Question: This is quite a daunting project to a Protovis newcomer, but maybe you could help me split it into digestible chunks?
What I would like to build is an "interactive Area chart", as sketched here:
First of all, it's the data ...
I have data for provinces in Excel:
For each province and year, I would like to be able to draw an area chart:
'''
vis.add(pv.Area)
.data(data.ProvinceA[1970])
.bottom(1)
.interpolate("basis")
.left(function(d) x(d.x))
.height(function(d) y(d.y))
.fillStyle("rgb(21,173,210)")
.anchor("top").add(pv.Line)
.lineWidth(3);
'''
Then I would like to add 2 types of interactivity:
1. Selection of Province
2. Time slider
Together, the selection checkboxes and the time slider determine which areas are visible at any given time.
If, for example, Province A is selected and the year is 1984, only that area is displayed. If the time slider is now dragged, the corresponding years are now displayed for Province A. If another Province is checked, the areas are overlayed and both areas are redrawn when the time slider moves.
Protovis questions:
1. How do I format the data (province, year, x, y) for this application?
2. How do I achieve the binding of checkboxes to area?
3. How do I implement the time slider? Within Protovis or like an external component with listeners that trigger re-rendering of the graph?
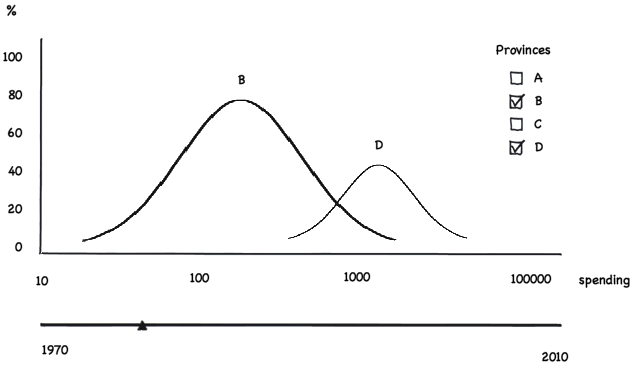
Answer: Formatting data: The first step is to get it into JSON, using some external tool (I really like <URL>. These tools will probably give you data as a JSON object, like this:
'''
'[{"Province":"A", "Year":"1970", "10":2, "100":4, "1000":6, "10000":3}, ...]'
'''
Once you have the data available as JSON, you'll want to get it into shape for your vis. You're going to want to pass each pv.Area an array of values - from your description it looks like you want the <URL>. There are lots of ways you might approach this - I might do this:
'''
data = pv.nest(data)
.key(function(x) {return x.Province})
.key(function(x) {return x.Year})
.rollup(function(v) {
return [v[0]['10'], v[0]['100'], v[0]['1000'], v[0]['10000']];
});
'''
which gives you an object like:
'''
{
A: {
1970: [2,4,6,3]
// ...
},
// ...
}
'''
This sets you up for the interface elements. Keep the array of checked Provinces and the current year in global variables:
'''
var currentProvinces = ['A', 'B', ...];
var currentYear = 1970;
'''
and set up your area to reference those variables:
'''
// a containing panel to help with layout and data
var panel = vis.add(pv.Panel)
.data(function() currentProvinces); // making this a function allows it to
// be re-evaluated later
// the area itself
var area = panel.add(pv.Area)
.data(function(province) data[province][currentYear]);
// plus more area settings as needed
'''
Now use some other library - I'm partial to jQuery, with jQuery UI for the slider - to create your interface elements. The onchange function for each element just needs to set the corresponding global variable and call 'vis.render()' (assuming your root panel is called 'vis'). This should be pretty simple - see <URL> for a Protovis example using jQuery UI to make a time slider very similar to what you have in mind.